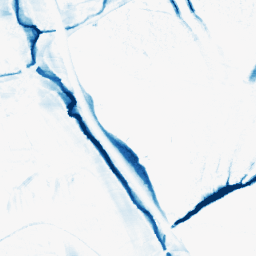
Category: morphological
Decomposition family: morphological_ellipse
Decomposition parameters: operation: closing
width: 10
height: 30
Upsampling method: bspline
Upsampling parameters: scale: 8
Upsampling scale: 8